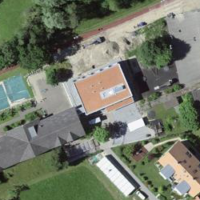
EUNIS habitat code: 53
Species observed at this site:
Acer pseudoplatanus